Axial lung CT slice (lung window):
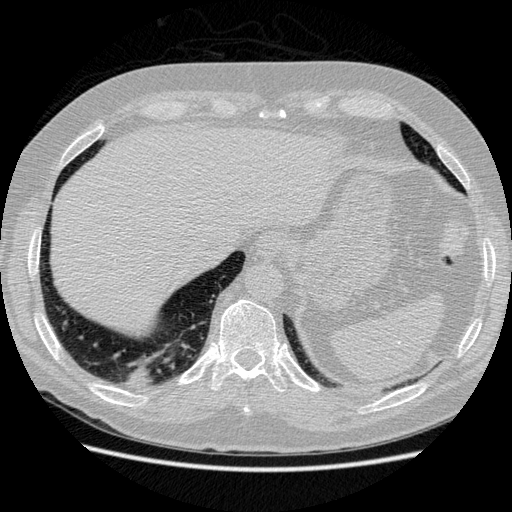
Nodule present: no